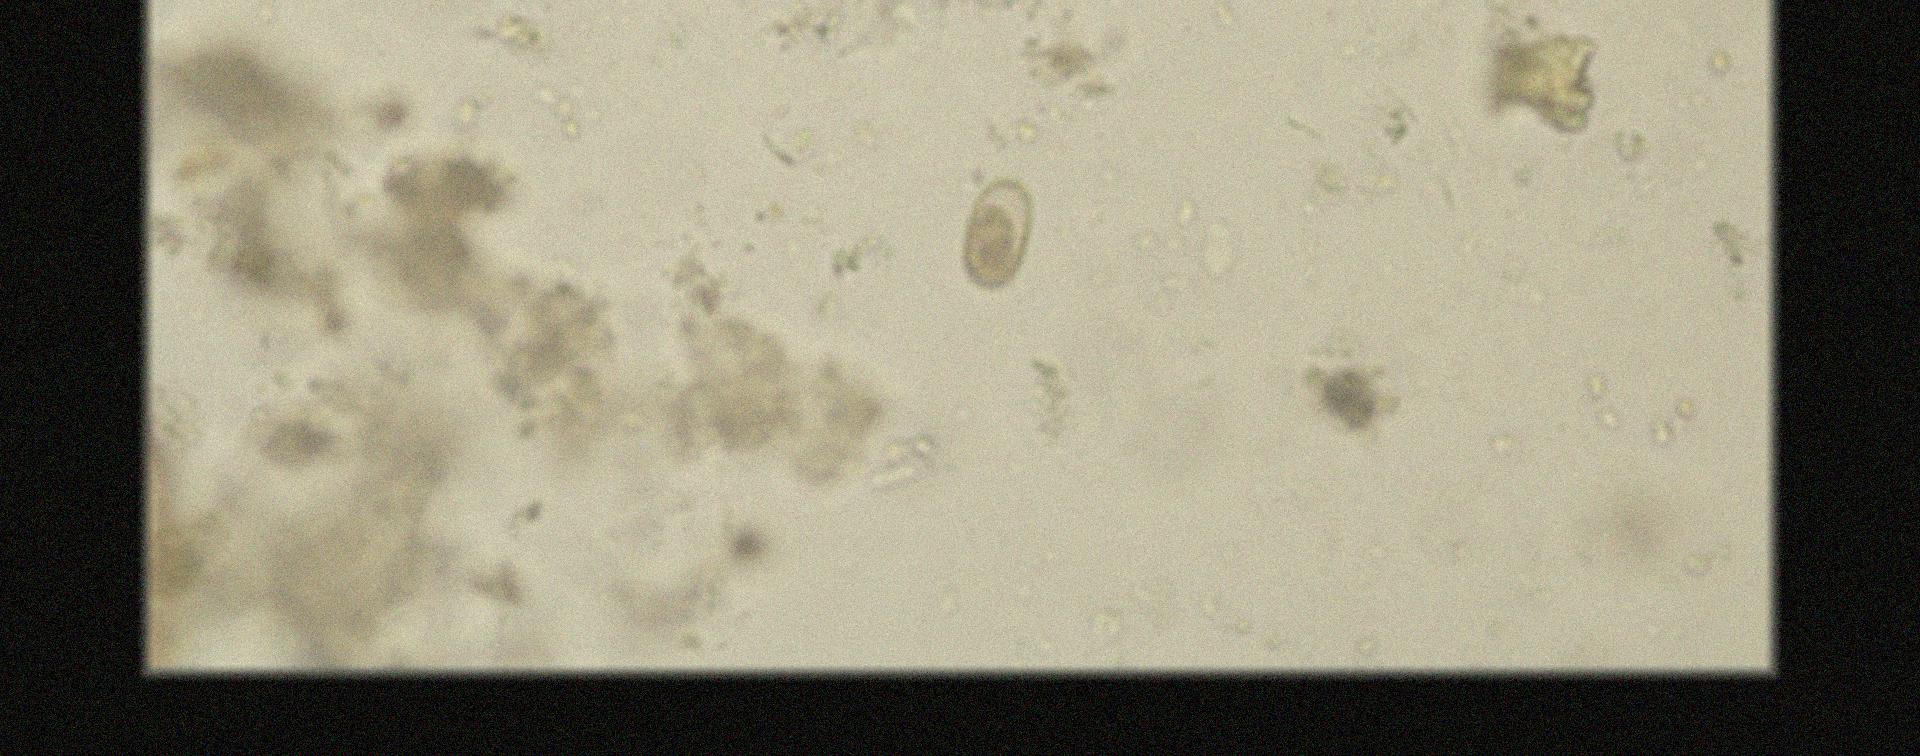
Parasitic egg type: Capillaria philippinensis